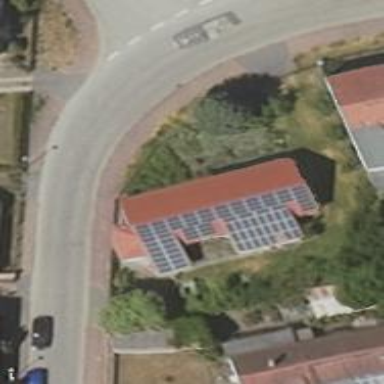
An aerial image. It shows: Solar-powered generator using photovoltaic technology. This small installation generates electricity through solar photovoltaic panels.